Chest X-ray:
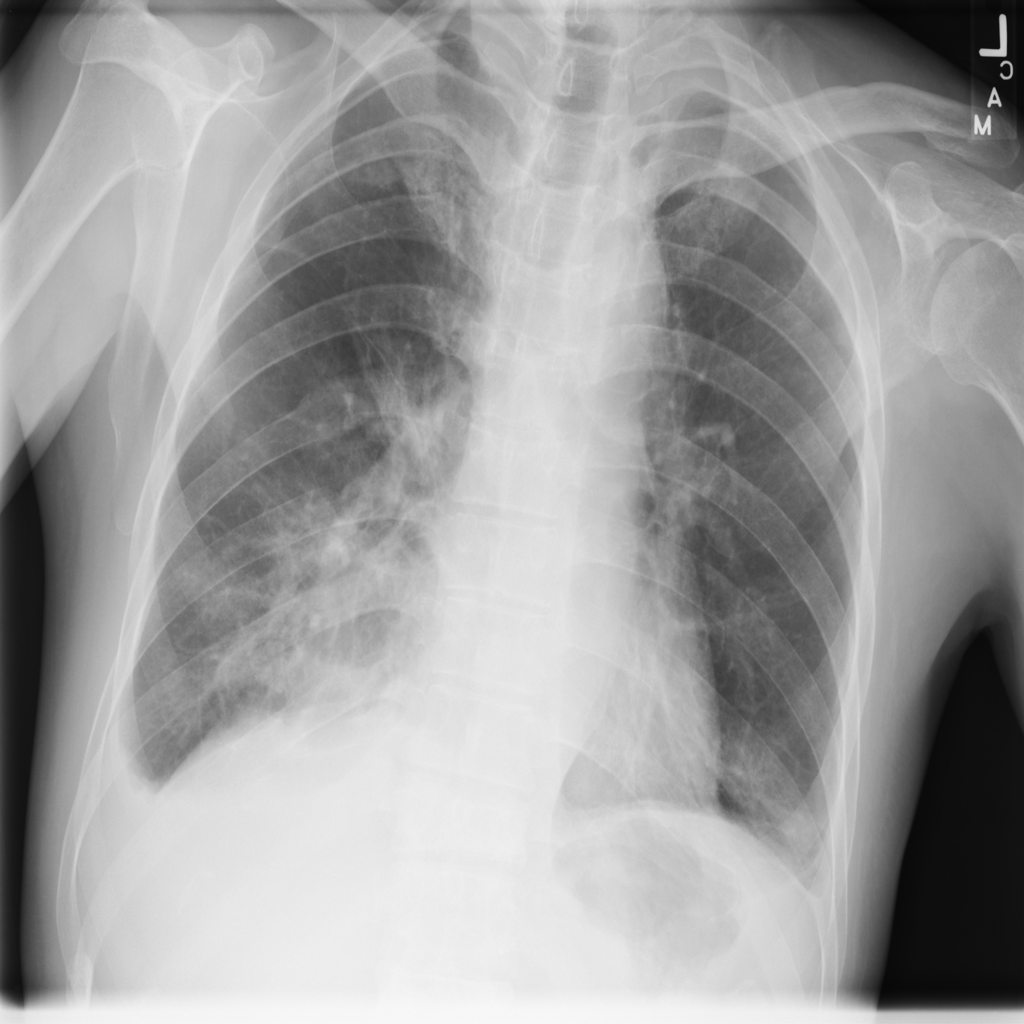
Findings: Consolidation, Effusion, Fracture
No abnormal finding: no